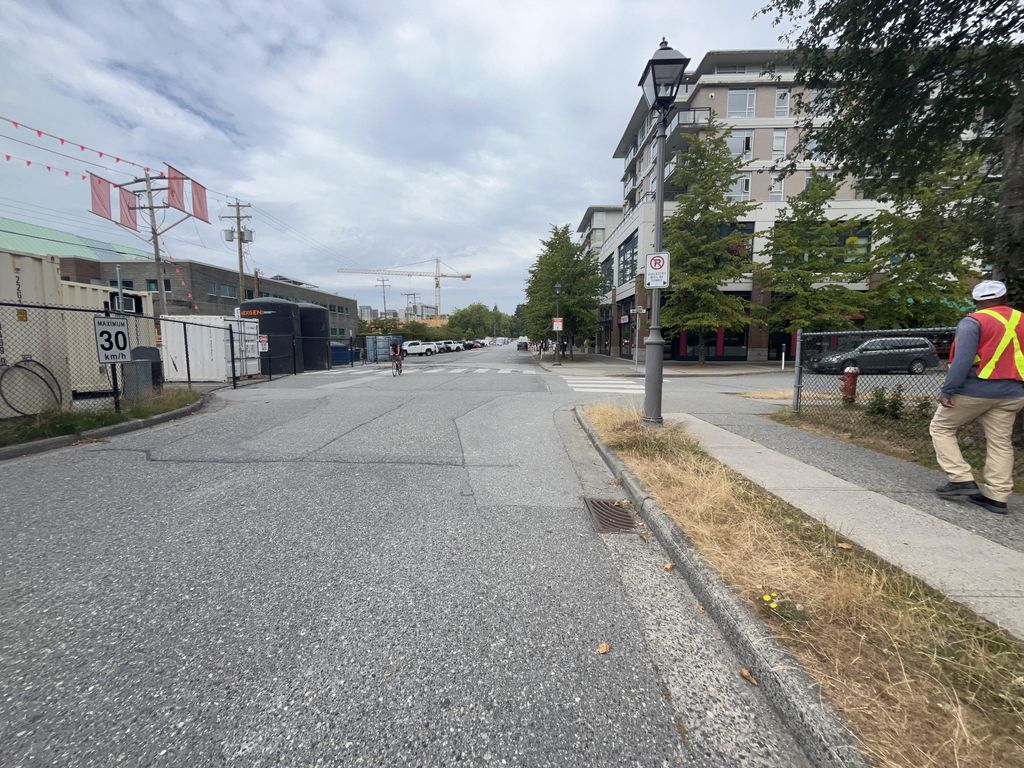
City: vancouver